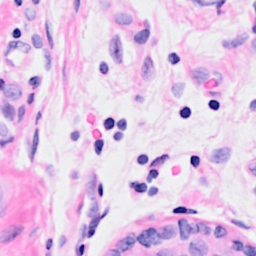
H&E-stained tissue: Breast